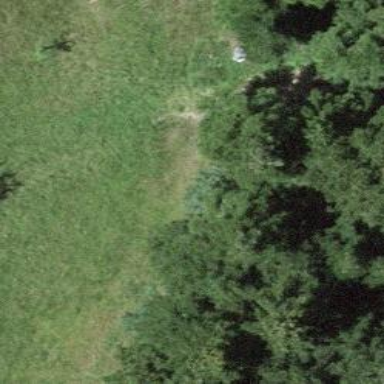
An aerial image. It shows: Bench.